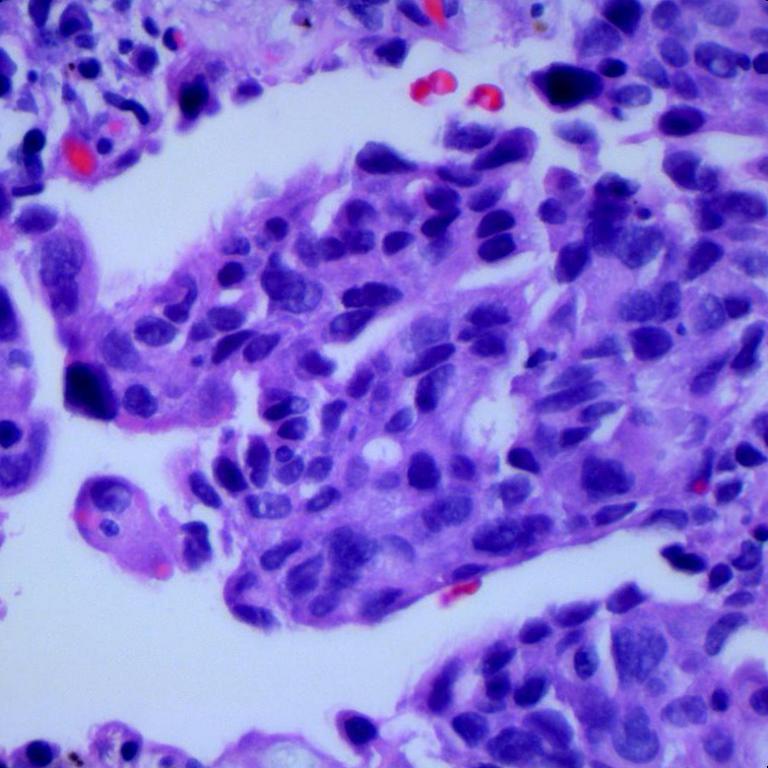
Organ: lung
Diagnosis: adenocarcinomas